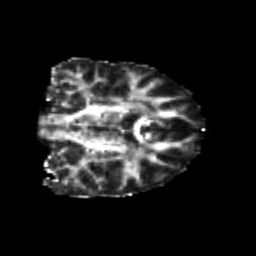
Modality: FA
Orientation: coronal
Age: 26
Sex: female
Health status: healthy
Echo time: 0.074 s